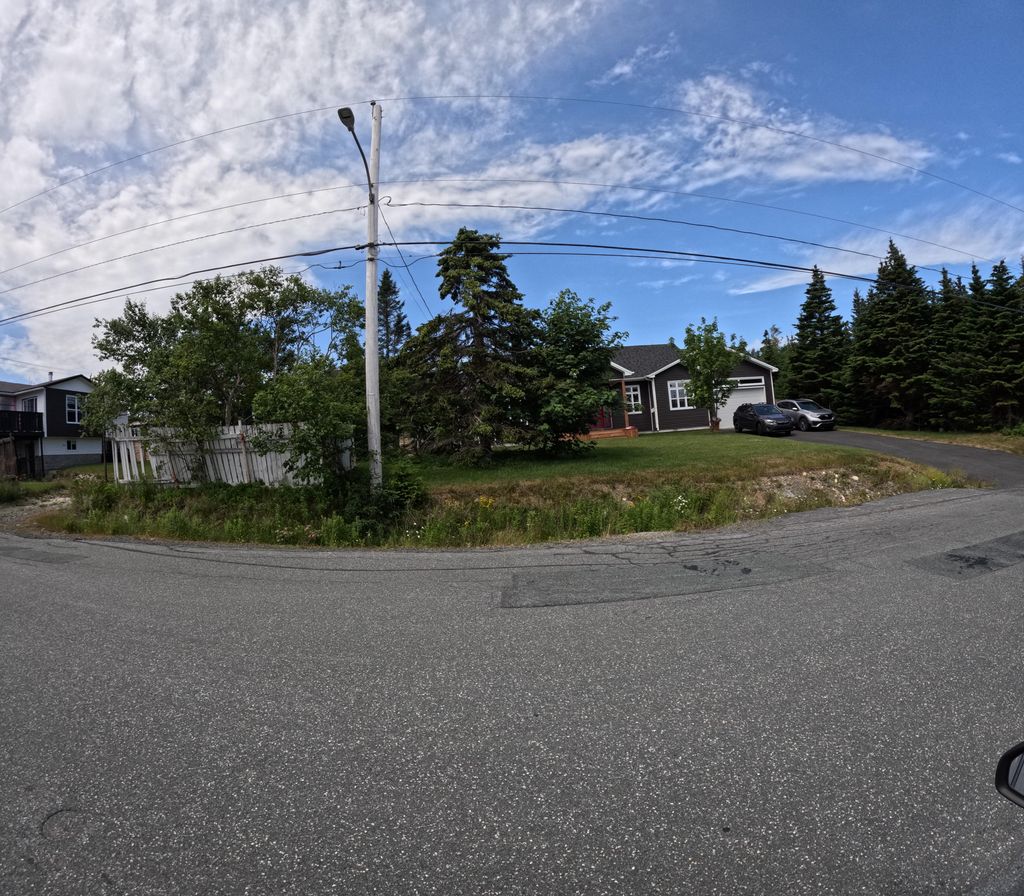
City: st_johns